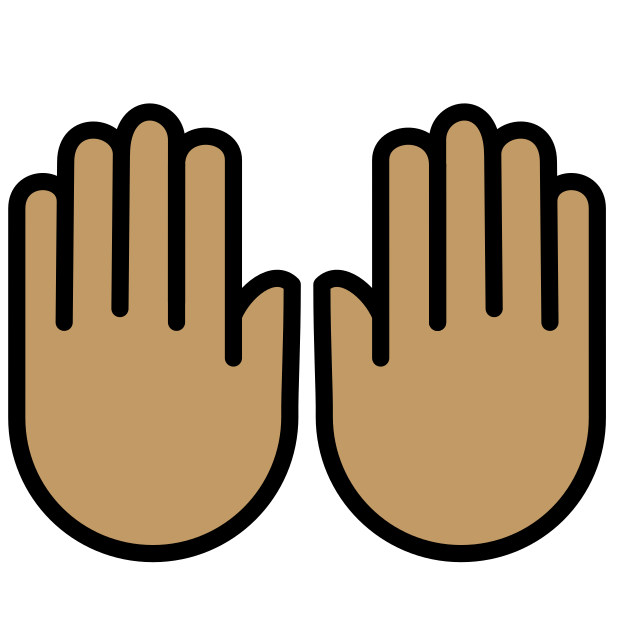
raising hands: medium skin tone